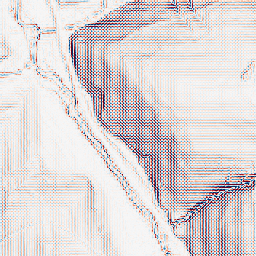
Category: wavelet
Decomposition family: wavelet_biorthogonal
Decomposition parameters: wavelet: bior1.3
level: 2
Upsampling method: sinc_hamming
Upsampling parameters: scale: 2
kernel_size: 16
Upsampling scale: 2